Question: Supposedly, following grammar is not LL(1). However I cannot find a reason for that. I think it is perfectly LL(1) because it has no left recursion and there is no common prefix issue. Can someone clarify?

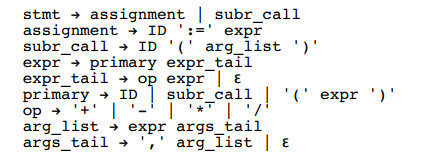
Answer: LL(1) means that a parser can be constructed that uses a single token look-ahead, and in 'stmt', both 'assignment' and 'subr_call' start with 'ID' so a parser cannot distinguish between the two cases just by looking at the first token ('ID').